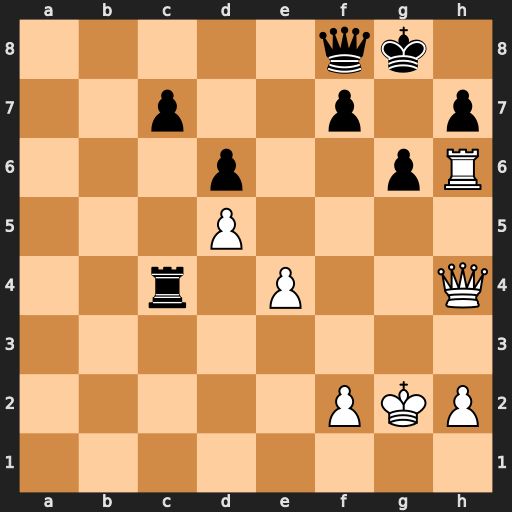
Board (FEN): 5qk1/2p2p1p/3p2pR/3P4/2r1P2Q/8/5PKP/8
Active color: w
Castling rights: -
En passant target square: -
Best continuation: Rxh7 Qg7 Rxg7+